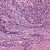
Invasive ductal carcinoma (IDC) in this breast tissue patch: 1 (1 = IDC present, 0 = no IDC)